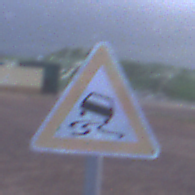
Verkehrszeichen: SchleuderOderRutschgefahr
Umgebung: Outdoor, Urban
Tageszeit: SunriseSunset
Wetter: Overcast
Licht: Natural
Jahreszeit: NotSpecified
Kontrast: LowContrast